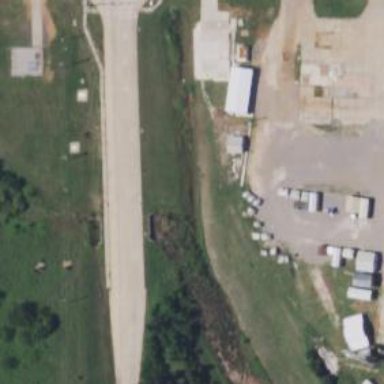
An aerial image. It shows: Culvert tunnel.